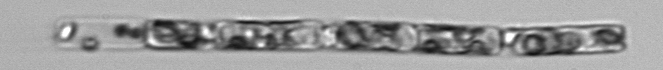
Label: Guinardia_delicatula_TAG_internal_parasite